【题型】解答题　【知识点】函数　【难度】easy
如图，点$A$是反比例函数$y_1=\dfrac{2}{x}$图象上一点，过点$A$作$y$轴的平行线，交函数$y_2=\dfrac{k}{x}$的图象于点$B$，连接$OB$，交反比例函数$y_1=\dfrac{2}{x}$的图象于点$C$，已知$S_{\triangle AOB}=3$．
(1)求$k$的值；
(2)连接$AC$，若点$A$的横坐标为$4$，求$\triangle AOC$的面积．

\vspace{0.2cm}
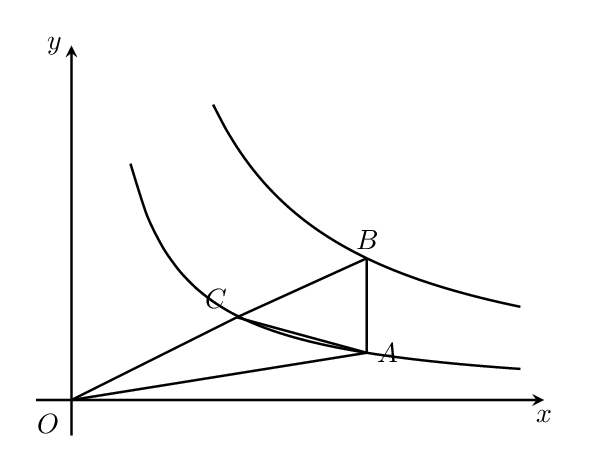
【解答】

\noindent \textbf{【答案】} (1)$k=8$
(2)$\dfrac{3}{2}$

\vspace{0.2cm}
\noindent \textbf{【分析】} 本题考查了反比例函数$k$的几何意义，求反比例函数的解析式；
(1) 延长$BD$交$x$轴于$D$点，根据反比例函数$k$的几何意义直接计算即可；
(2) 过点$C$作$CE \perp BA$，先求出正比例函数$y_{OB}$的解析式，然后求出点$C$的坐标，从而求出$S_{\triangle ABC}$，最后根据$S_{\triangle AOC}=S_{\triangle AOB}-S_{\triangle ABC}$计算即可；
熟知反比例函数$k$的几何意义是关键．

\vspace{0.2cm}
\noindent \textbf{【详解】} (1) 解：如图，延长$BD$交$x$轴于$D$点，

$\because$点$A$是反比例函数$y_1=\dfrac{2}{x}$图象上一点，过点$A$作$y$轴的平行线，交函数$y_2=\dfrac{k}{x}$的图象于点$B$，且$k > 0$
$\therefore S_{\triangle OBD}=\dfrac{1}{2}k$，$S_{\triangle OAD}=1$
$\because S_{\triangle AOB}=3$
$\therefore S_{\triangle AOB}=S_{\triangle OBD}-S_{\triangle OAD}=\dfrac{1}{2}k-1=3$
解得，$k=8$
故$k$的值为$8$；

(2) 如图，过点$C$作$CE \perp BA$，

$\because$点$A$的横坐标为$4$，点$A$是反比例函数$y_1=\dfrac{2}{x}$图象上一点，
$\therefore A\left(4,\dfrac{1}{2}\right)$，
$\because BA$平行于$y$轴，
$\therefore$点$B$的横坐标为$4$，$y_2=\dfrac{8}{x}$
$\therefore B(4,2)$
$\therefore y_{OB}=\dfrac{1}{2}x$
$\because y_1=\dfrac{2}{x}$
$\therefore \dfrac{2}{x}=\dfrac{1}{2}x (x > 0)$
解得，$x=2$
$\therefore$正比例函数$y_{OB}$的图象与反比例函数$y_1=\dfrac{2}{x}$图象的交点$C$的坐标为$(2,1)$
$\therefore CE=2$，
$\therefore BA=2-\dfrac{1}{2}=\dfrac{3}{2}$
$\therefore S_{\triangle ABC}=\dfrac{1}{2} \times \dfrac{3}{2} \times 2=\dfrac{3}{2}$
$\therefore S_{\triangle AOC}=S_{\triangle AOB}-S_{\triangle ABC}=3-\dfrac{3}{2}=\dfrac{3}{2}$
故$\triangle AOC$的面积为$\dfrac{3}{2}$．
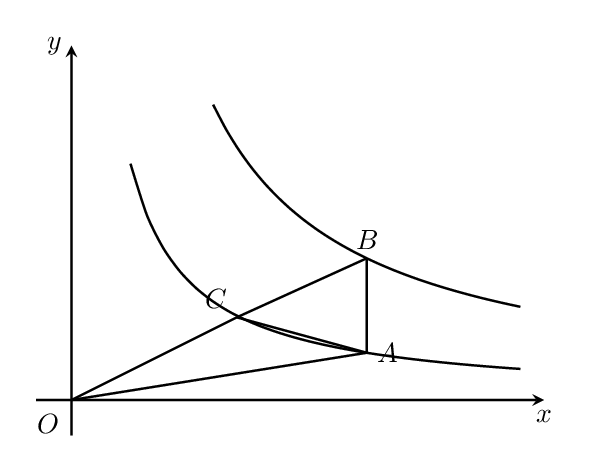
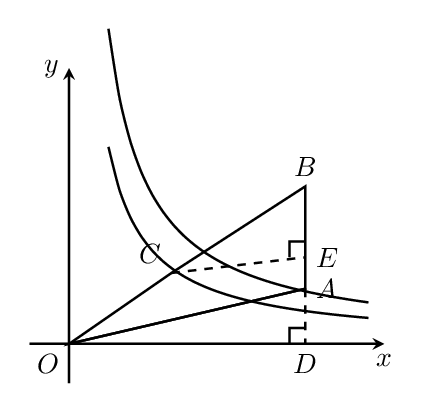